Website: macys
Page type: billing-address
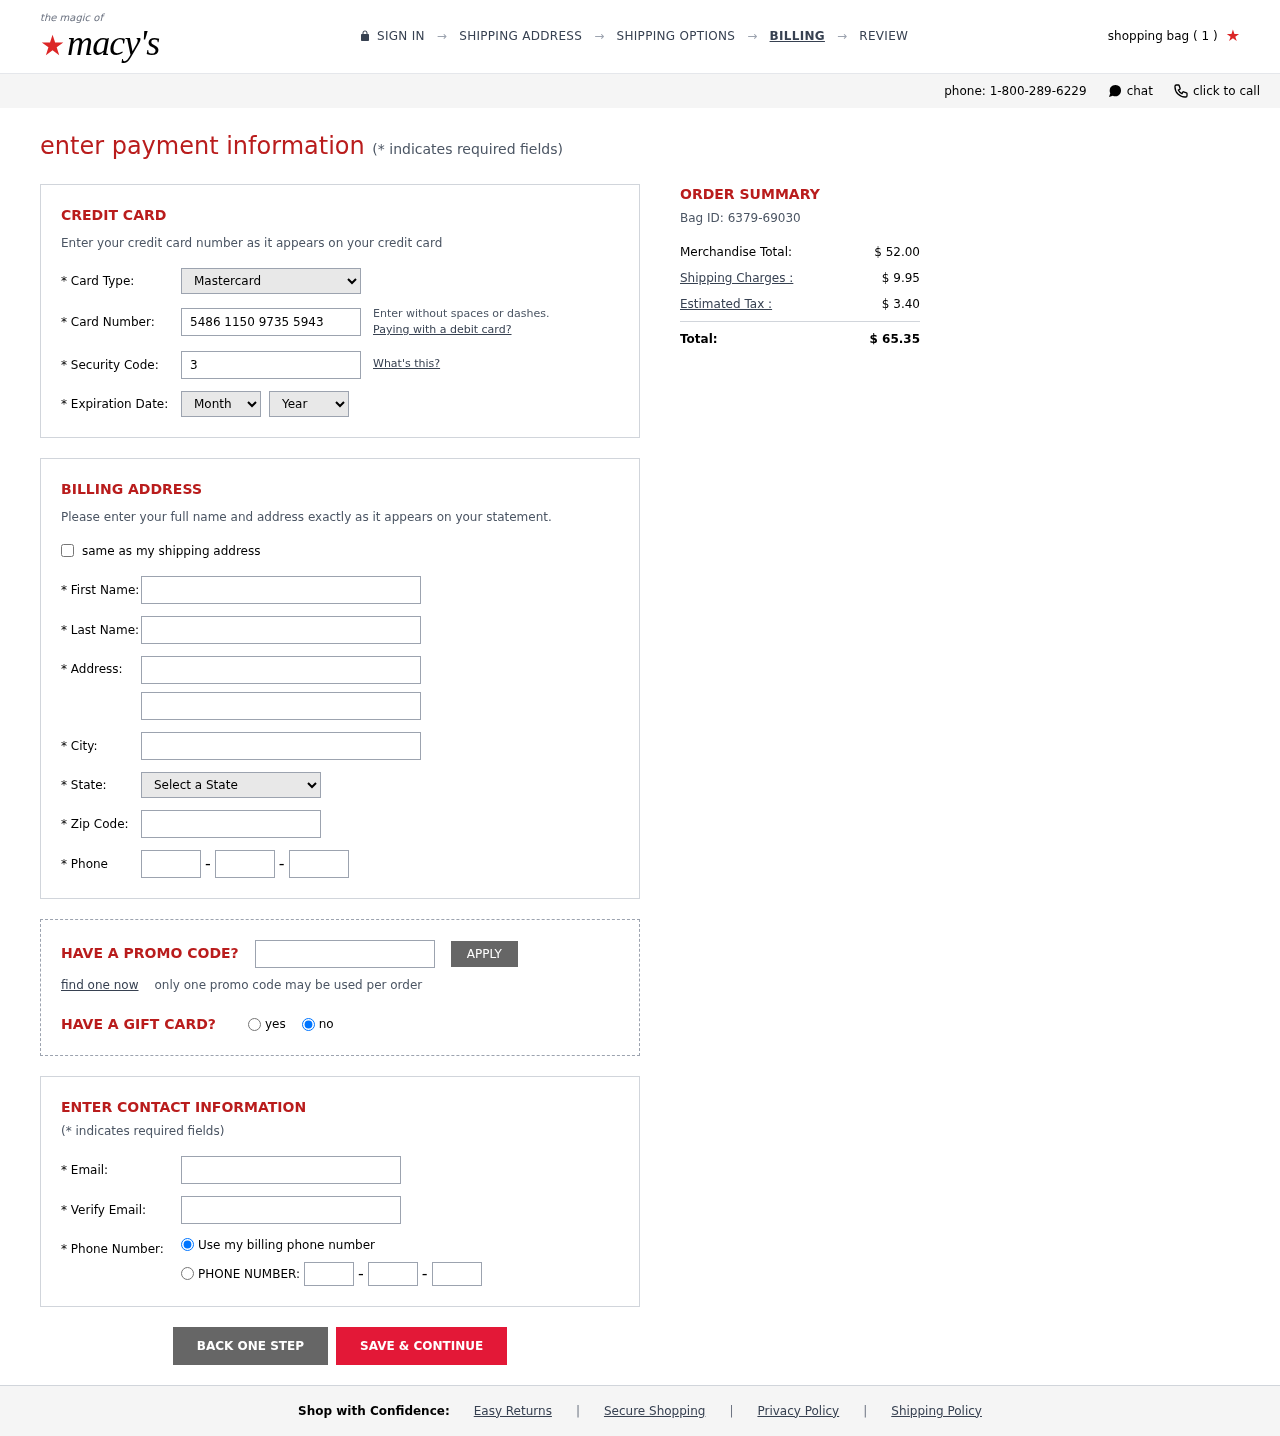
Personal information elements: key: PII_CARD_CVV
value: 304
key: PII_CARD_EXPIRY_MONTH
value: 09
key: PII_CARD_EXPIRY_YEAR
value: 27
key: PII_CARD_NUMBER
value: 5486 1150 9735 5943
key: PII_CARD_TYPE
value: Mastercard
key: PII_CITY
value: South Crystalport
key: PII_EMAIL
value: jenna_clark@yahoo.com
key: PII_FIRSTNAME
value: Jenna
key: PII_LASTNAME
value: Clark
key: PII_PHONE_AREA
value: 690
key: PII_PHONE_PREFIX
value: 376
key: PII_PHONE_SUFFIX
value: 9780
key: PII_POSTCODE
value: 42909
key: PII_STATE_ABBR
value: WV
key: PII_STREET
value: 392 Joshua Loaf Suite 984
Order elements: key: ORDER_NUM_ITEMS
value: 1
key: ORDER_ID
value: Bag ID: 6379-69030
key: ORDER_SUBTOTAL
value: $ 52.00
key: ORDER_SHIPPING_COST
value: $ 9.95
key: ORDER_TAX
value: $ 3.40
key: ORDER_TOTAL
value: $ 65.35